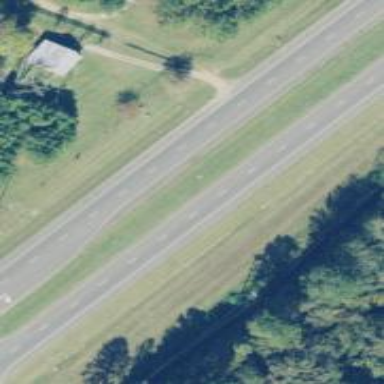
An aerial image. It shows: Trunk highway with expressway features.